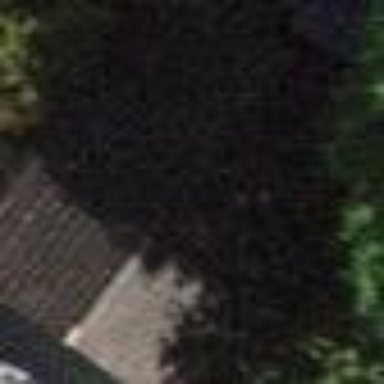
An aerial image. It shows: Garage building.